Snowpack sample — Rabbit Ears Pass, Jackson County, Colorado, USA (12/17/25, 1:08 PM MST)
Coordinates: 40.387, -106.625
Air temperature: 34 °F
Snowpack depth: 46 cm
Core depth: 10 cm
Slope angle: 6°, slope face: 165°
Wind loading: medium
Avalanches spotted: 0
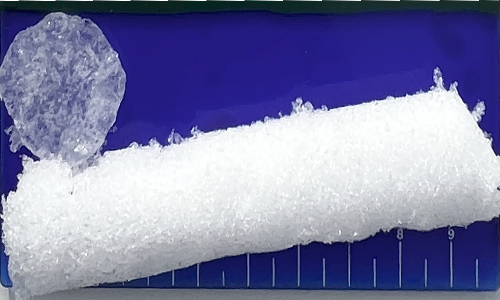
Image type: core
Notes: No avalanches spotted nearby, although collected in a meadowy area with minimal risk on this face of the pass.